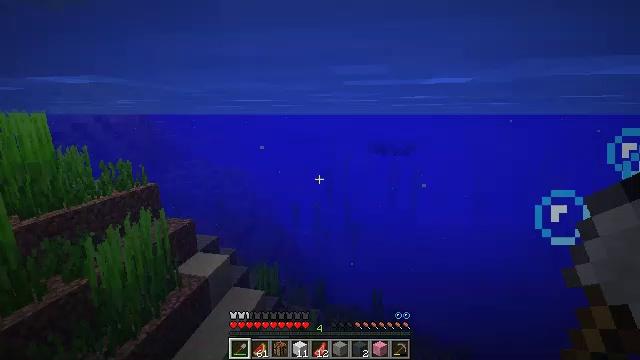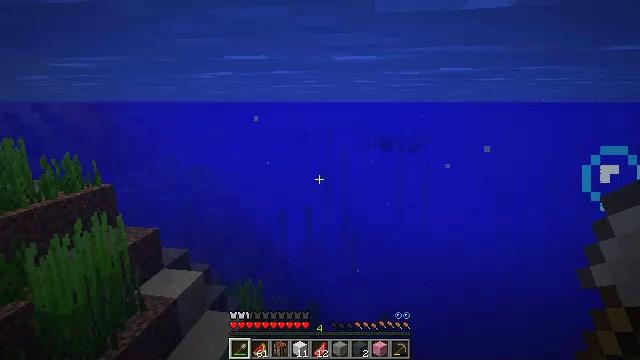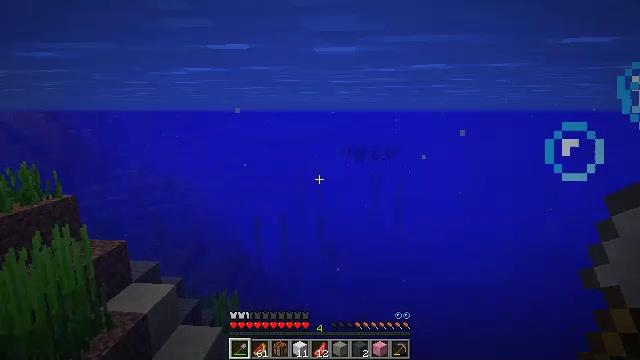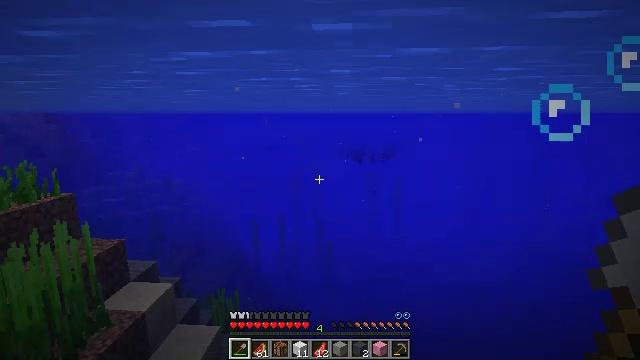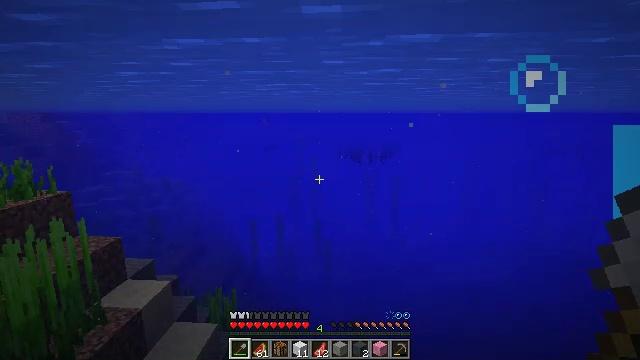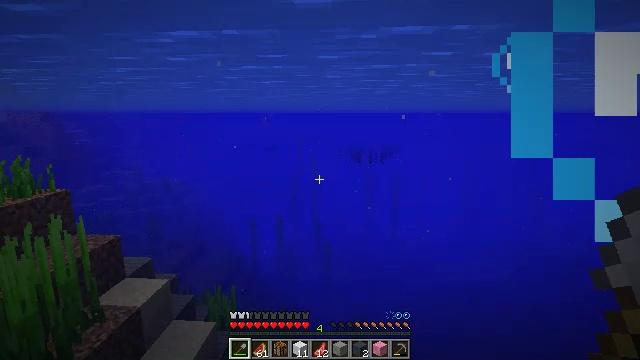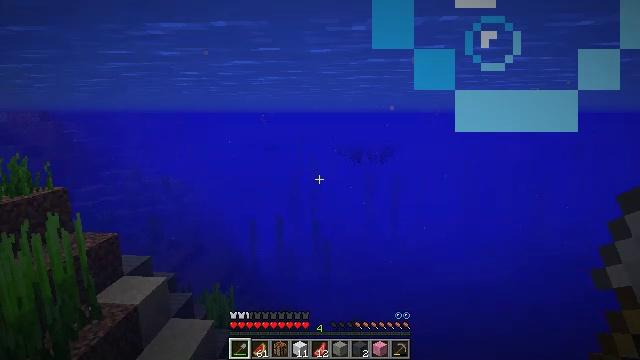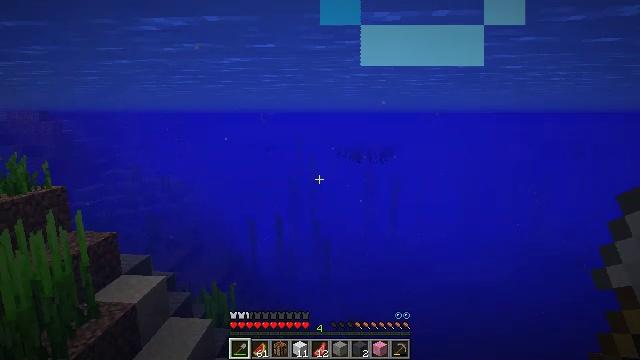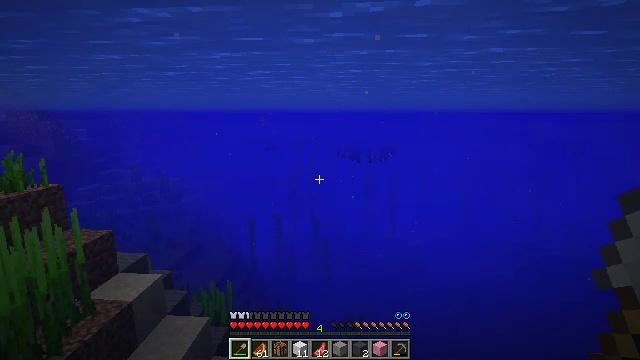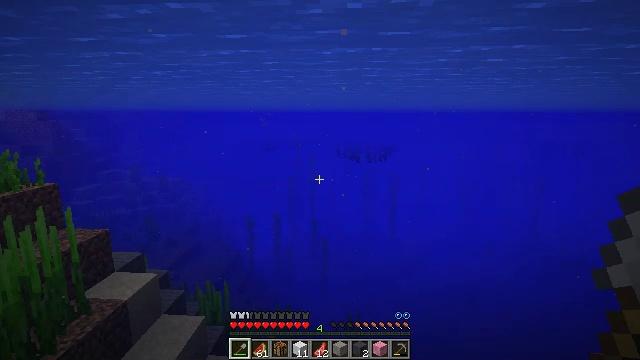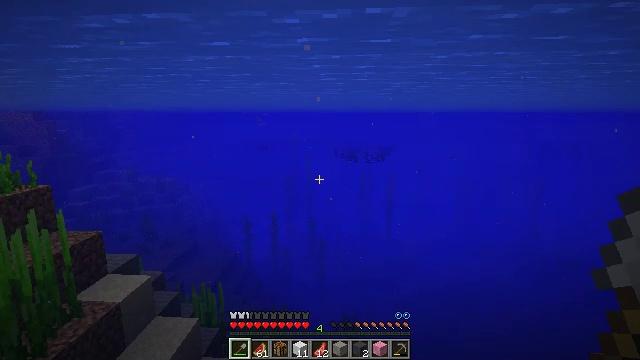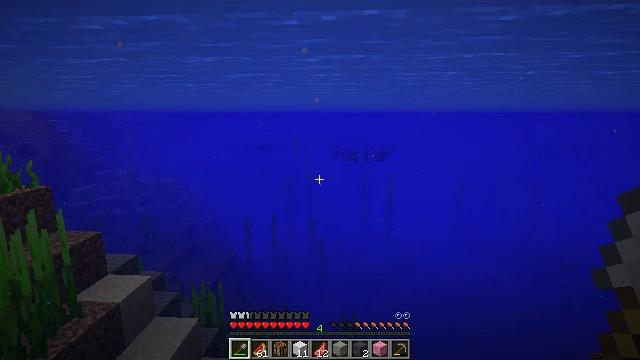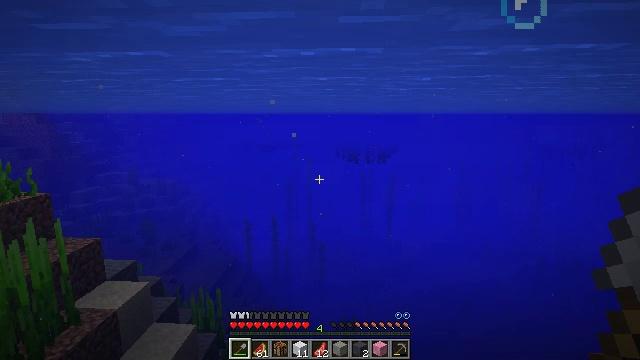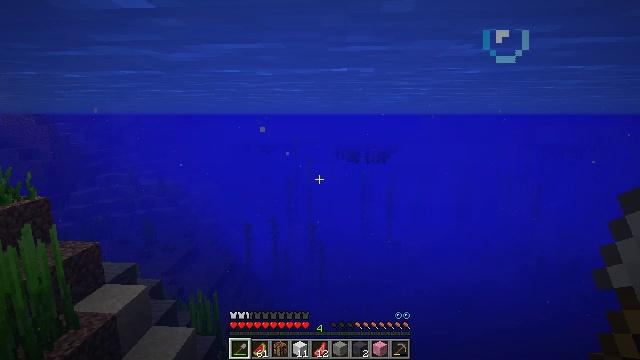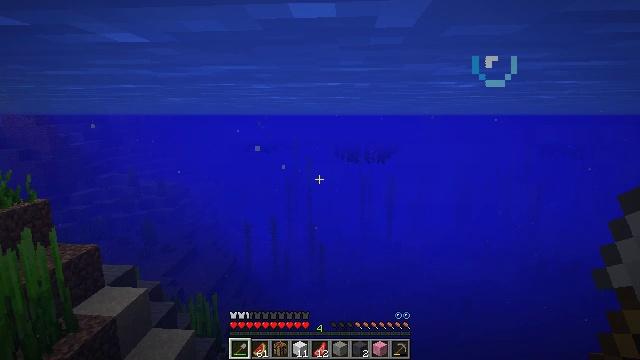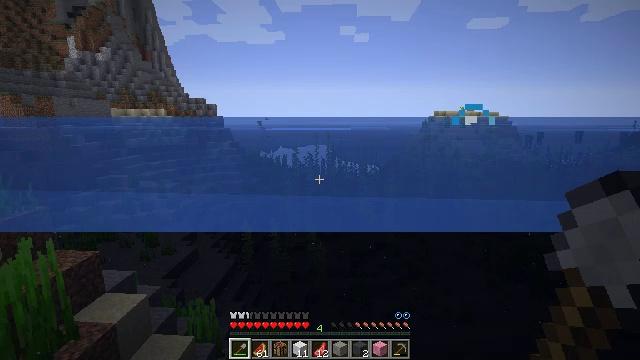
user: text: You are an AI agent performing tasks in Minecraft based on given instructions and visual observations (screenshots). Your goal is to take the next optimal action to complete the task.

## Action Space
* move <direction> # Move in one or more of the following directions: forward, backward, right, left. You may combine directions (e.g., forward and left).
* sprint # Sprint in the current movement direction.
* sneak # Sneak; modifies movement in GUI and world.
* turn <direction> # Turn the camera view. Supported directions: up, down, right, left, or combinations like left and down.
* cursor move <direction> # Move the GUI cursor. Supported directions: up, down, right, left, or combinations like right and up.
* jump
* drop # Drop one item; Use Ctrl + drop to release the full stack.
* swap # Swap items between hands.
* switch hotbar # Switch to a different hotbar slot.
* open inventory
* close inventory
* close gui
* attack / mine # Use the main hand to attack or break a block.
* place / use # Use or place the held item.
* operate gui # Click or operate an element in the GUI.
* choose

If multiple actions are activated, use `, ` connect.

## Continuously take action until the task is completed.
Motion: motion action
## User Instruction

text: Break the seagrass in the ocean.
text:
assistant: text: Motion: turn right
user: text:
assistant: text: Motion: move right, turn right and up
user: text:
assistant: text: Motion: move right
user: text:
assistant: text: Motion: move right
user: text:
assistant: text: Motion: move right
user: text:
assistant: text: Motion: move right
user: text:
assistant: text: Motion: move right
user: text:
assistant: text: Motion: move right
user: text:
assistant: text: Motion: move right, jump
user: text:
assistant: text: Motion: move right, jump
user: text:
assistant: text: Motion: jump
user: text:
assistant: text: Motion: jump
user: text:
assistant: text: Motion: jump
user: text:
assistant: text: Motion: jump
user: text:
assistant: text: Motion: jump
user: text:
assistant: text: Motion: jump
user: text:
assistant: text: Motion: turn down, jump
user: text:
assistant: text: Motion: jump
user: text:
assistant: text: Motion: jump
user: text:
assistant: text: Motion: jump
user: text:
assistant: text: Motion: jump
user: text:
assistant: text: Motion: jump
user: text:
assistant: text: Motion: no_op
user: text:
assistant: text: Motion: open inventory
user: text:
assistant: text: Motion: open inventory
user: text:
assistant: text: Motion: open inventory
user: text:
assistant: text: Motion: cursor move right and up
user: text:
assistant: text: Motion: cursor move right and up
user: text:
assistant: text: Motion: cursor move right and up
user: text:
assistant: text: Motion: no_op